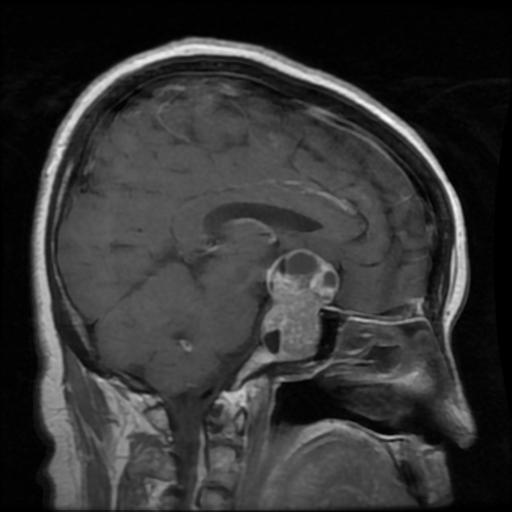
Label: pituitary